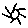
Label: sun